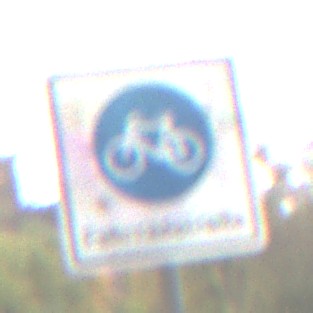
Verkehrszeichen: BeginnFahrradstrasse
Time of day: MorningAfternoon
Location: Outdoor (Nature)
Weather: Overcast
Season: Autumn
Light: Natural